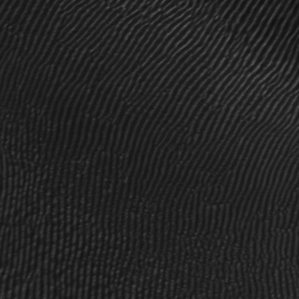
Label: frost